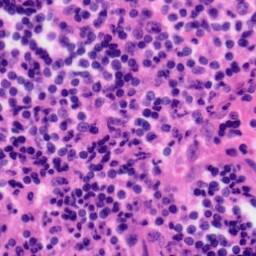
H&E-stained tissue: Tonsil